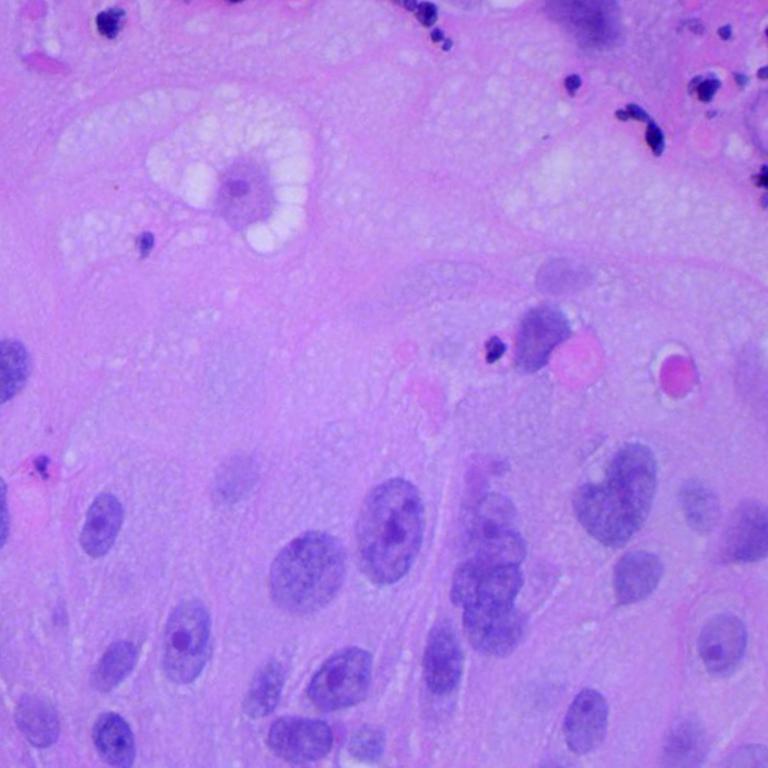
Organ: lung
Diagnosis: squamous carcinomas